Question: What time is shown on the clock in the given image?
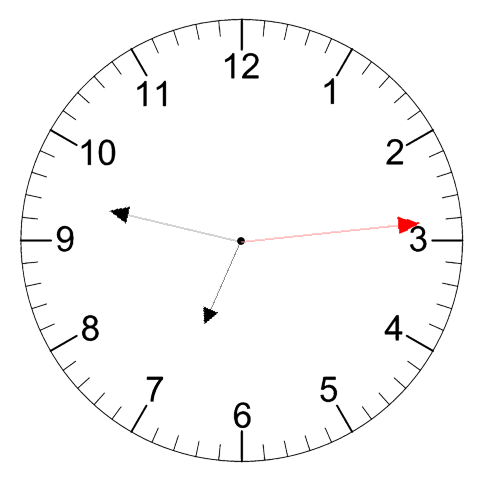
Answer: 06:47:14